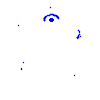
Particle: electron